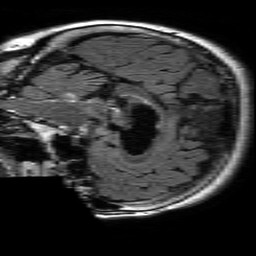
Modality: FLAIR
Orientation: sagittal
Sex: female
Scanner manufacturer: philips
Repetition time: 11 s
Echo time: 0.125 s